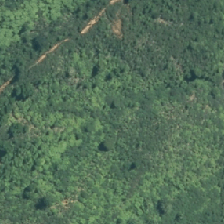
Land cover: broadleaved_indigenous_hardwood